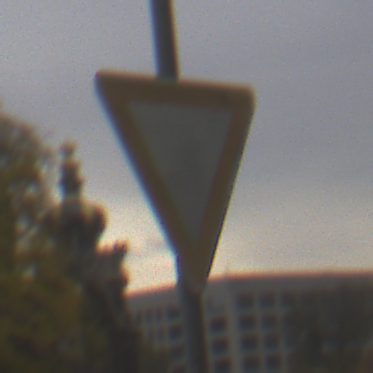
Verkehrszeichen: VorfahrtGewaehren
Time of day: MorningAfternoon
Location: Outdoor (Nature)
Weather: Overcast
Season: Autumn
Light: Natural